Question: What is the measurement shown in the image?
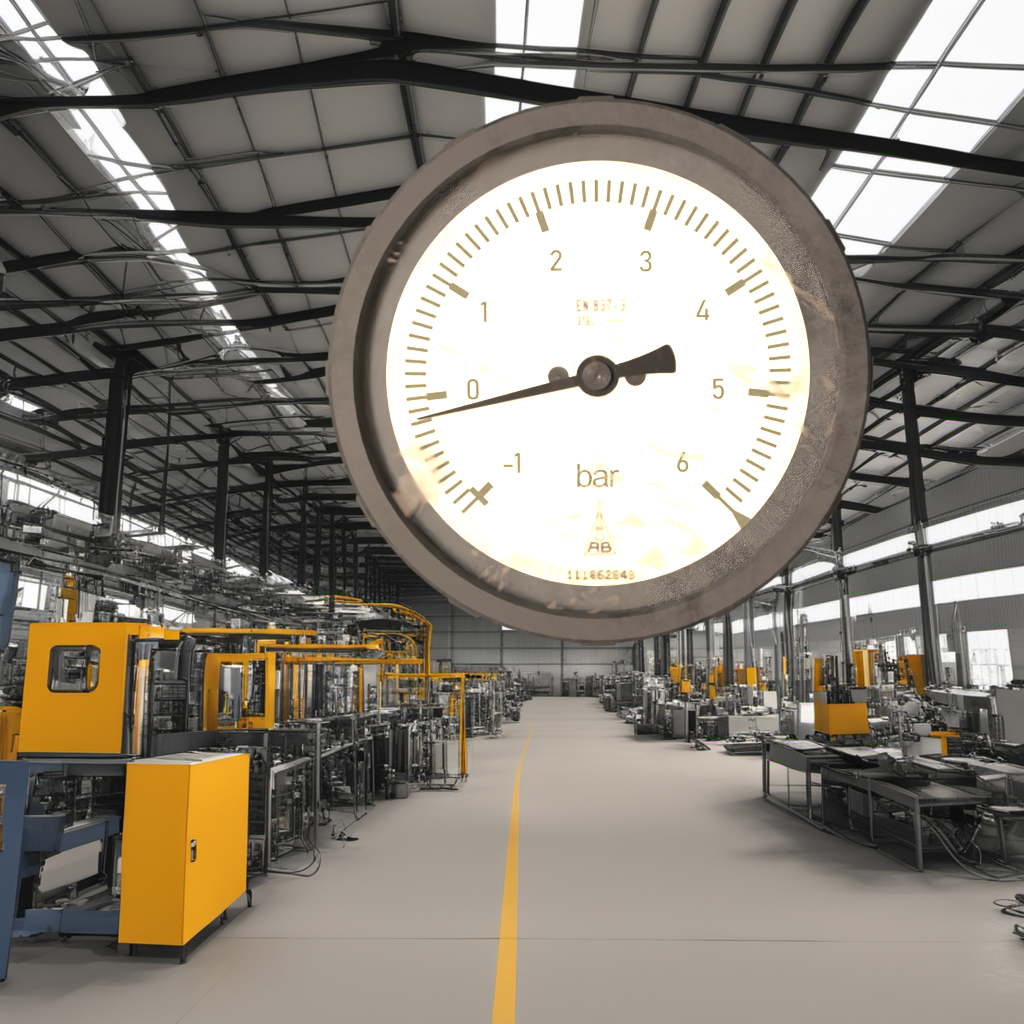
Answer: The result is -0.18
Question: What is the range of the measurement shown in the image?
Answer: The range is from -1 to 6
Question: What is the minimum and maximum value of the measurement shown in the image?
Answer: The minimum value is -1 and the maximum value is 6